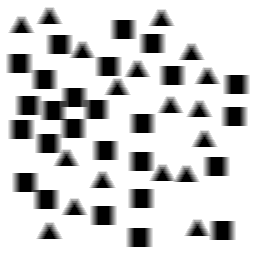
Squares: 26
Triangles: 18
Stars: 0
Total shapes: 44